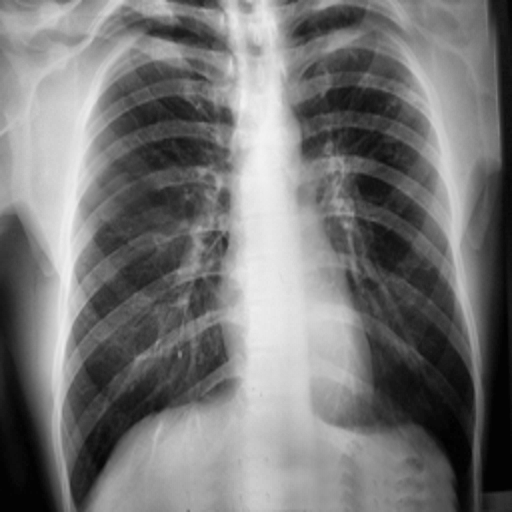
Finding: TUBERCULOSIS